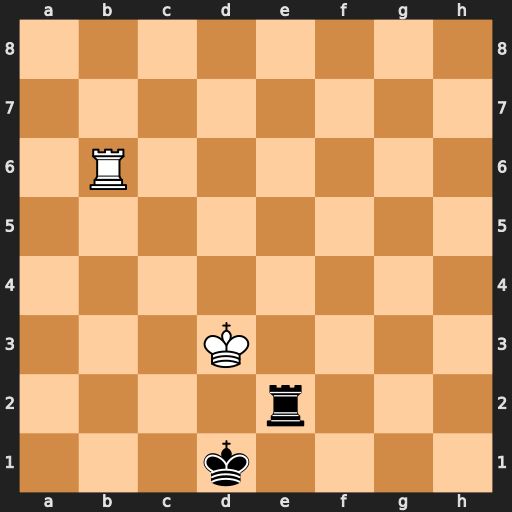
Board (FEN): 8/8/1R6/8/8/3K4/4r3/3k4
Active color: w
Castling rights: -
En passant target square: -
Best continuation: Rb1#